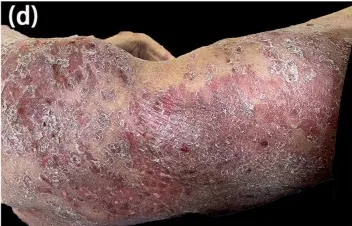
Clinical features. Case 3 (D) Skin eruptions on the trunk.
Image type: medical_photograph (skin_photograph)